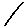
Label: line